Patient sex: M
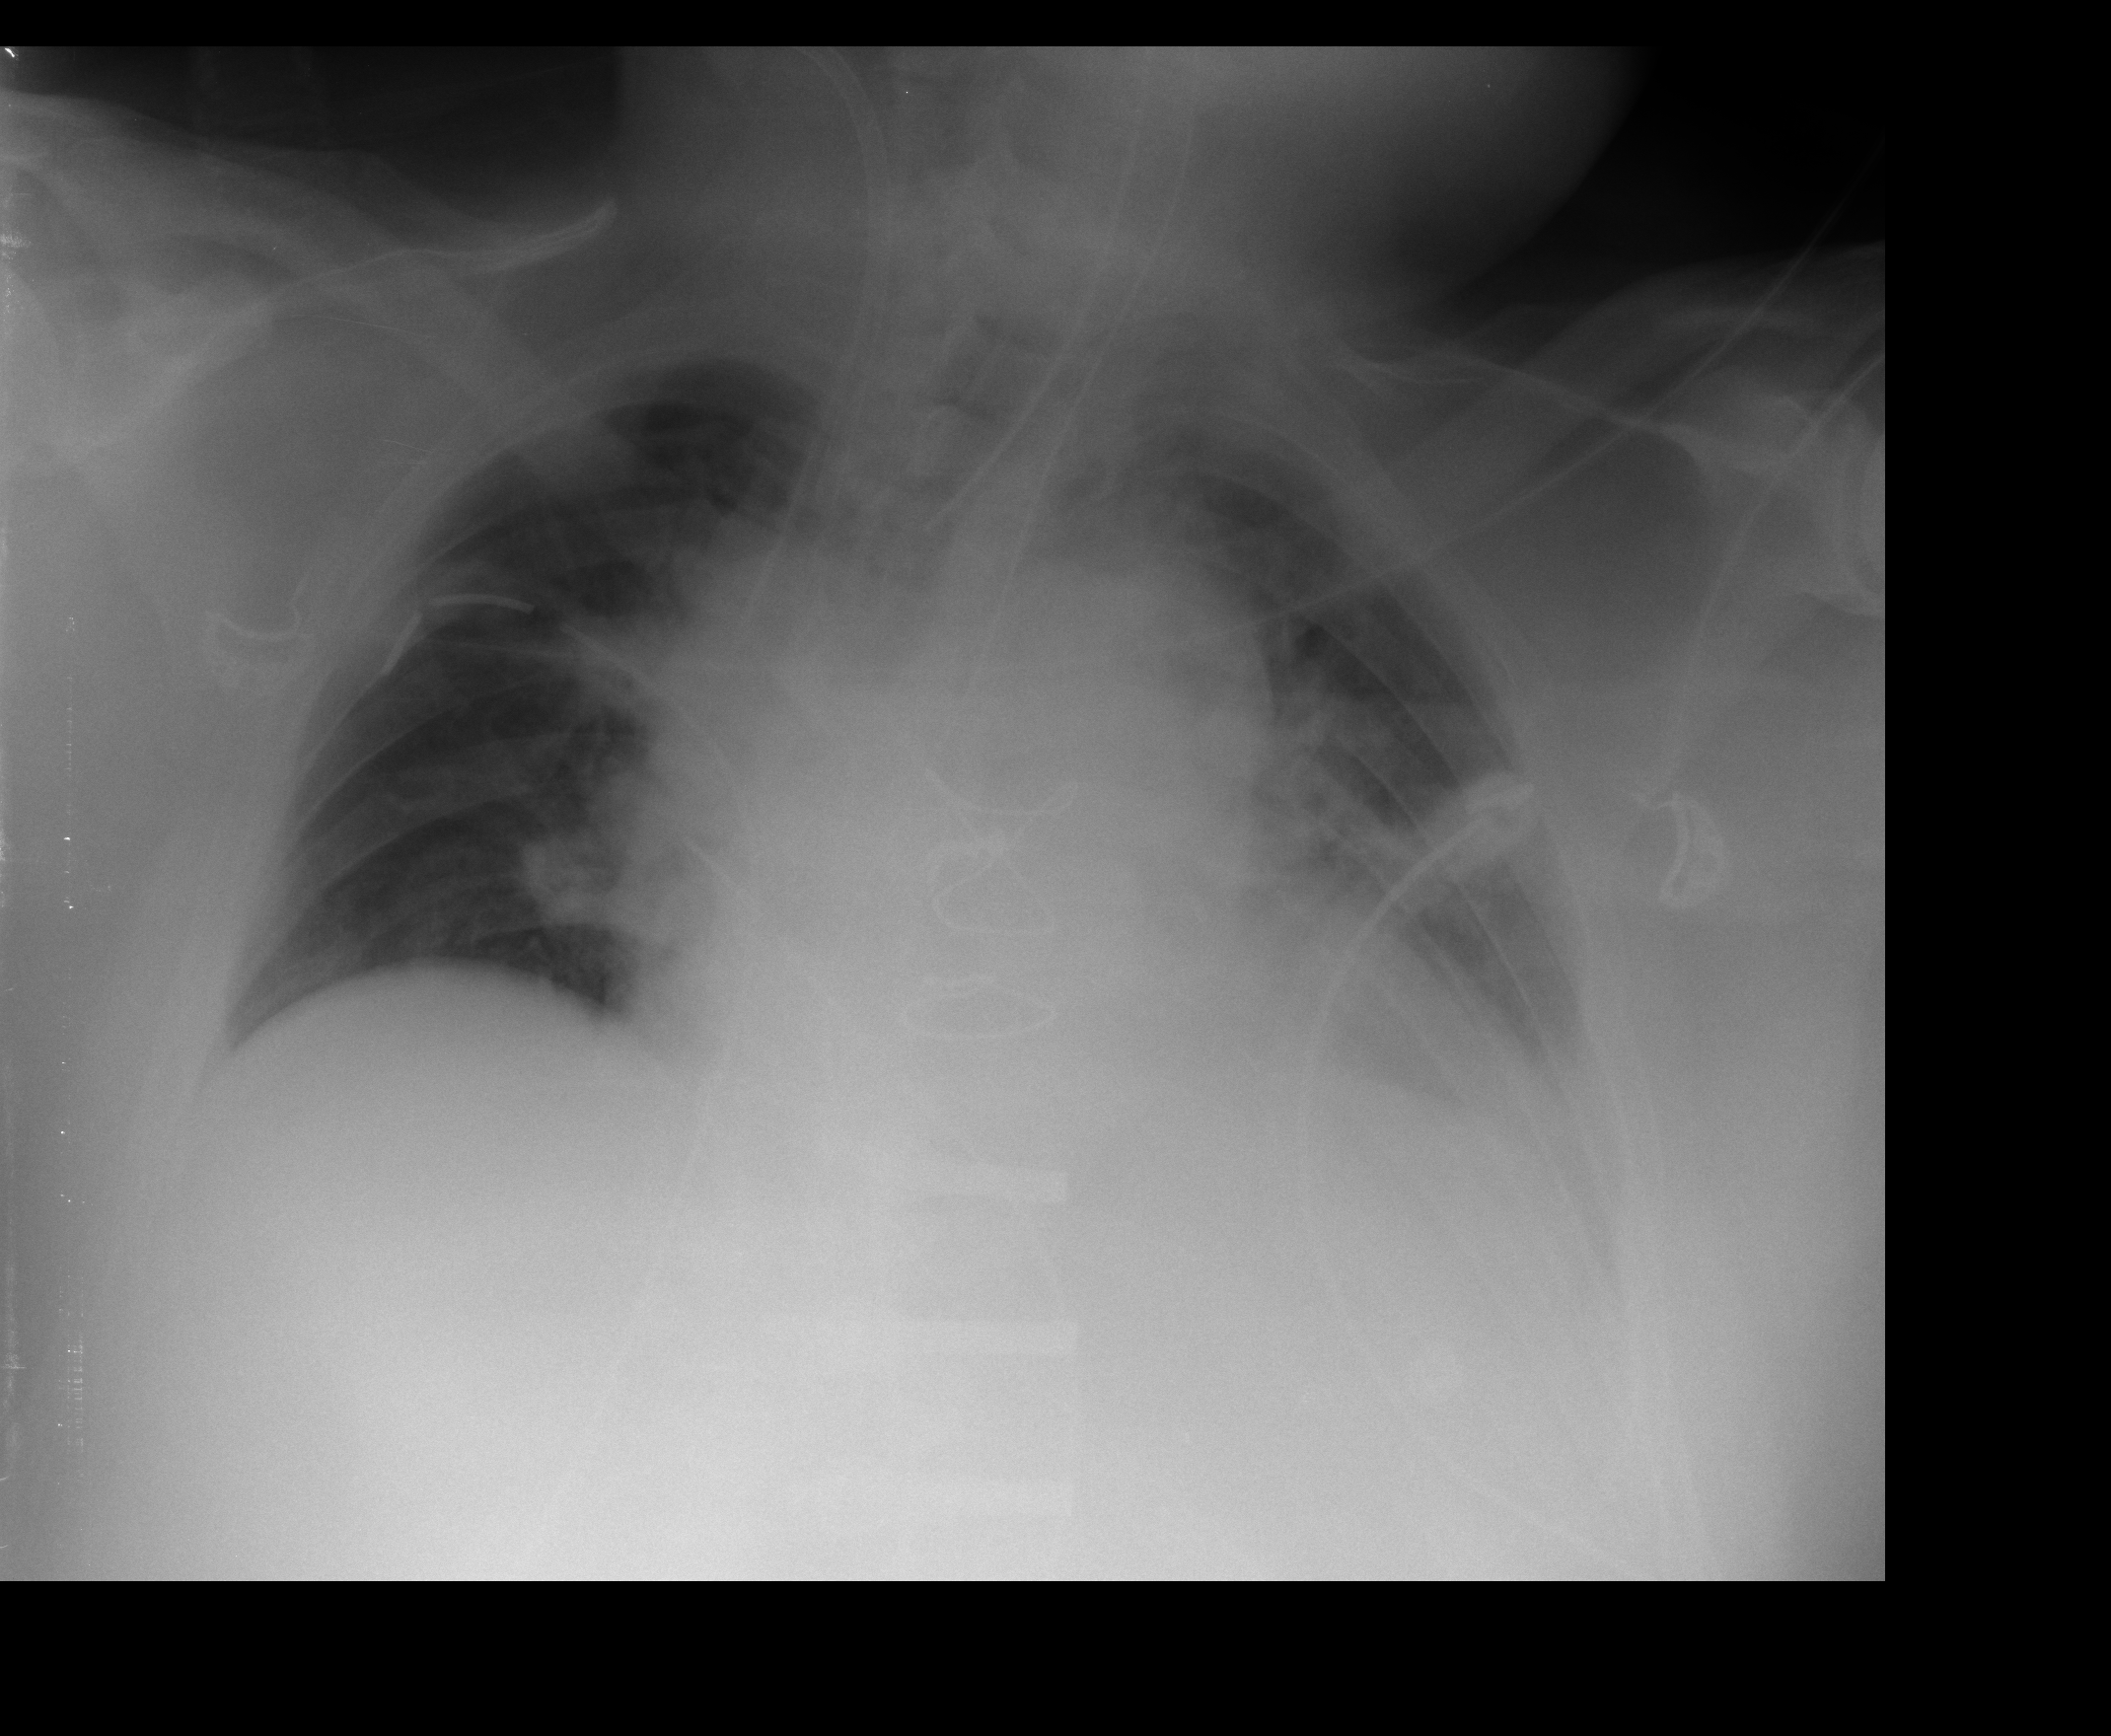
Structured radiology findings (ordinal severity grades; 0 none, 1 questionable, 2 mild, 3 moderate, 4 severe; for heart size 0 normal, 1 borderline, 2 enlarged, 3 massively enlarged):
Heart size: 0
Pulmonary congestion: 0
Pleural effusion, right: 0
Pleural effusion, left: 2
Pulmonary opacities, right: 0
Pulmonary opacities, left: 0
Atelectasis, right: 0
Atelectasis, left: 3